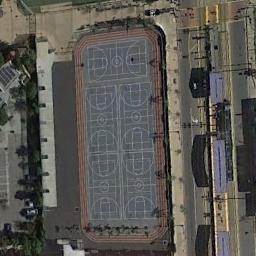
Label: basketball_court